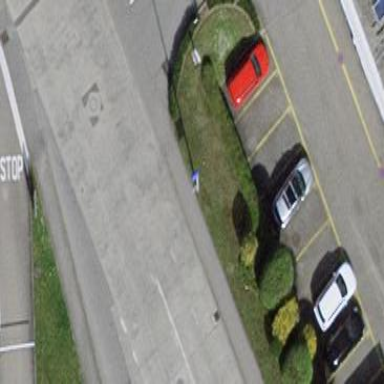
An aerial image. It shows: Parking area with surface.